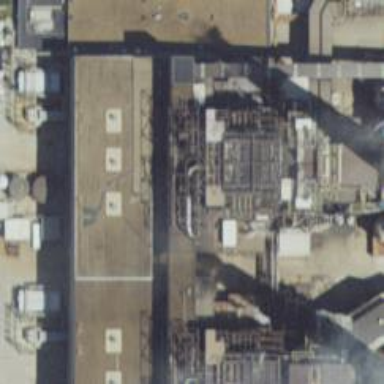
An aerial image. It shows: Generator with steam turbine as its type.